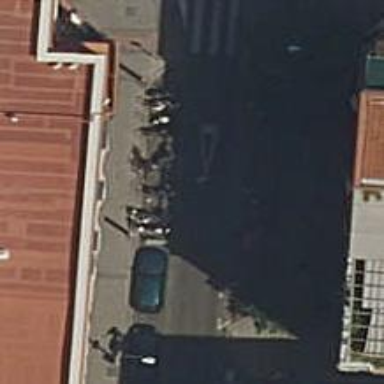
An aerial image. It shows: Motorcycle parking area.